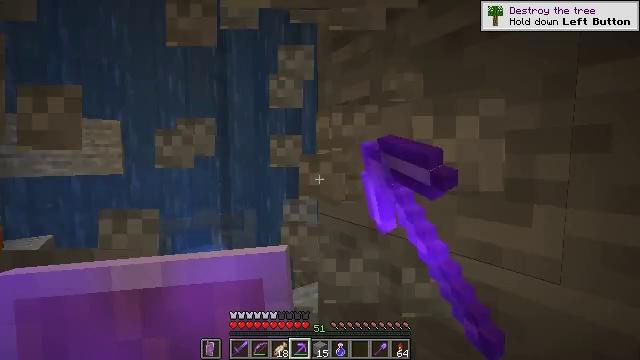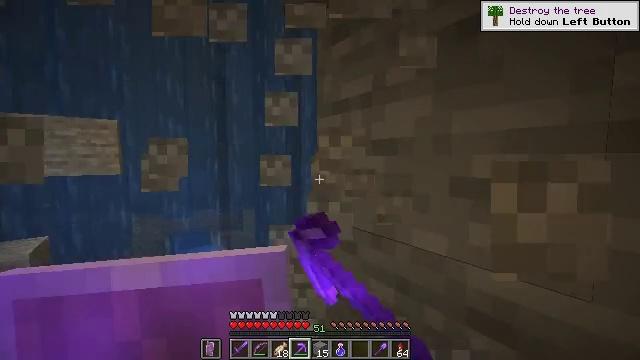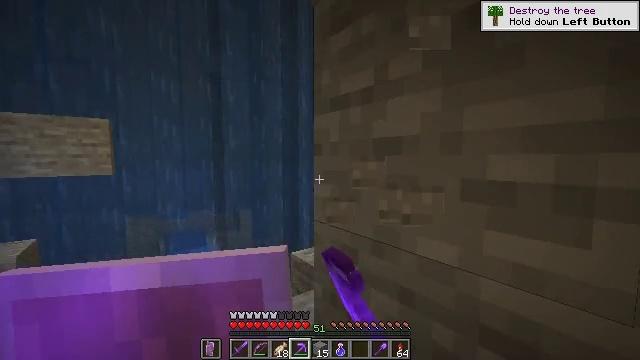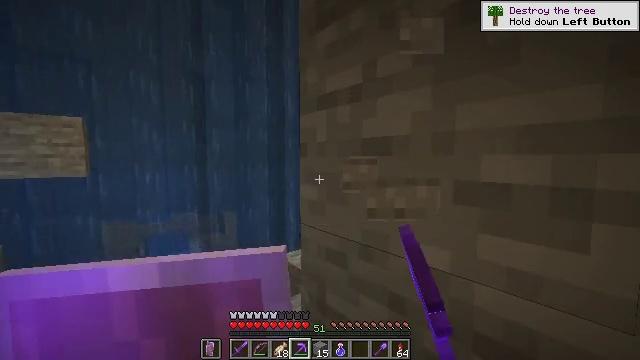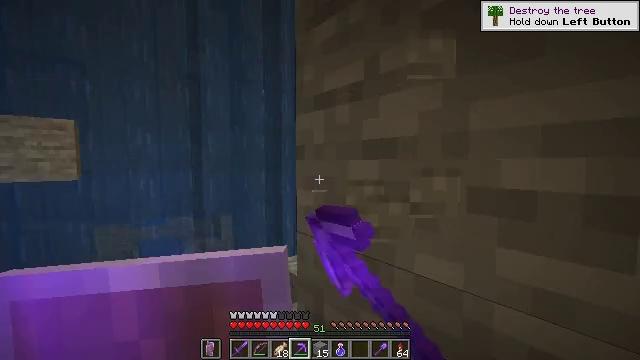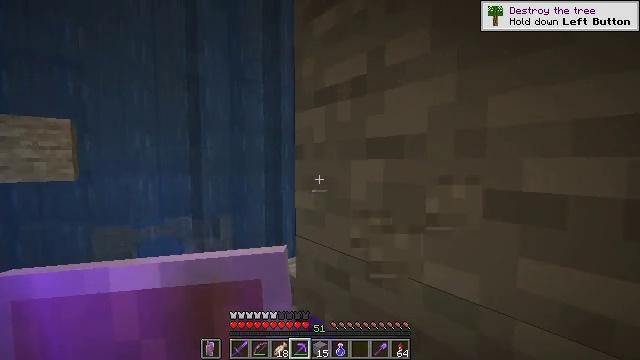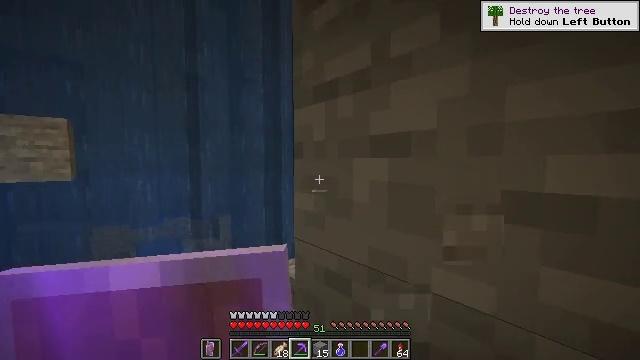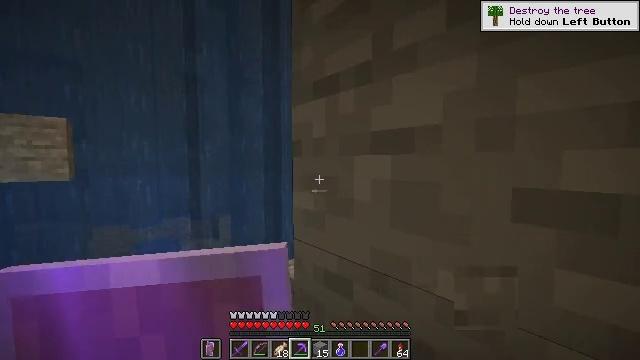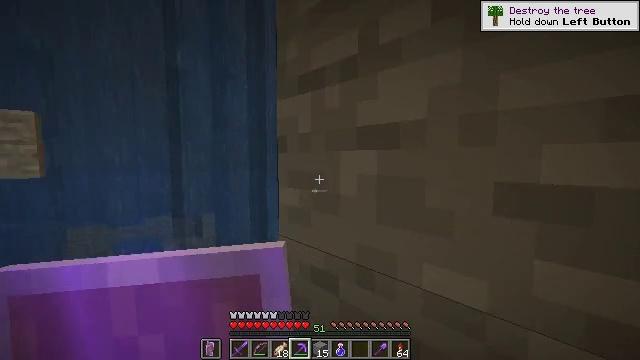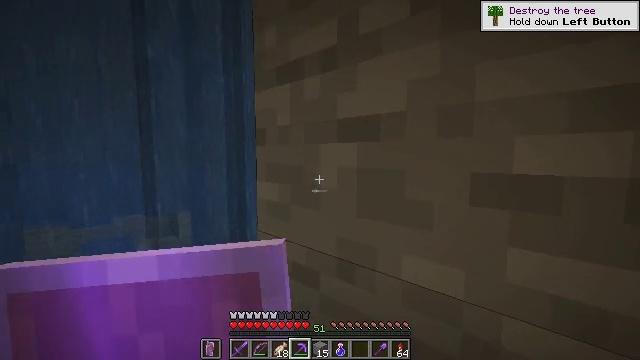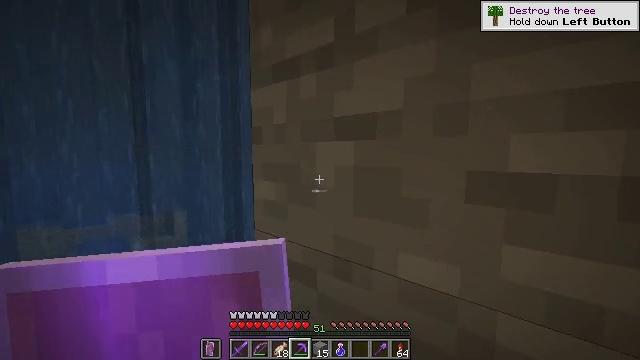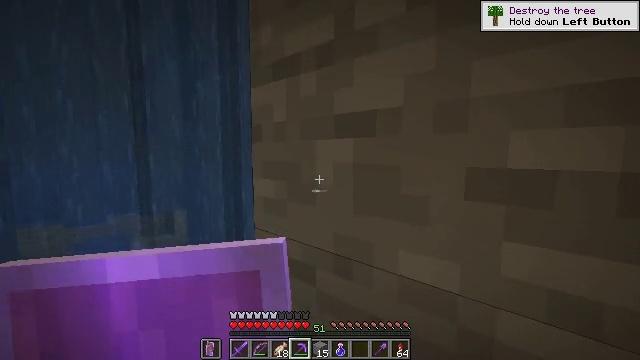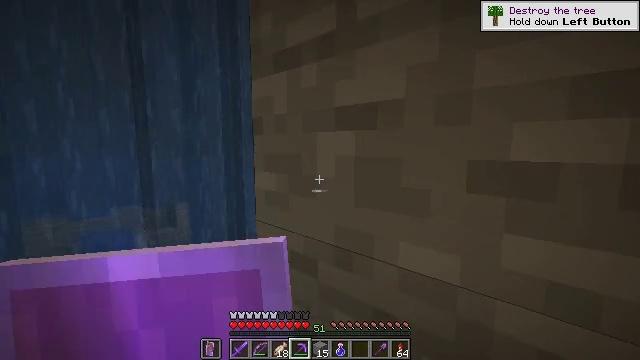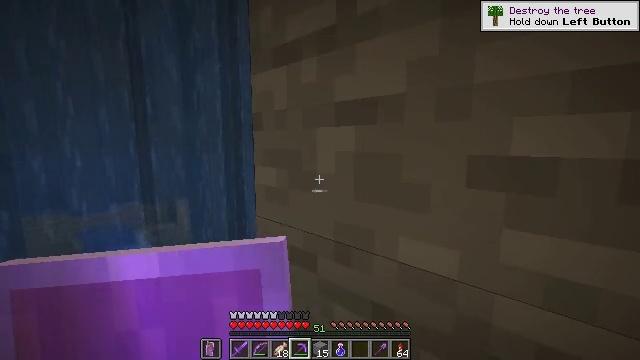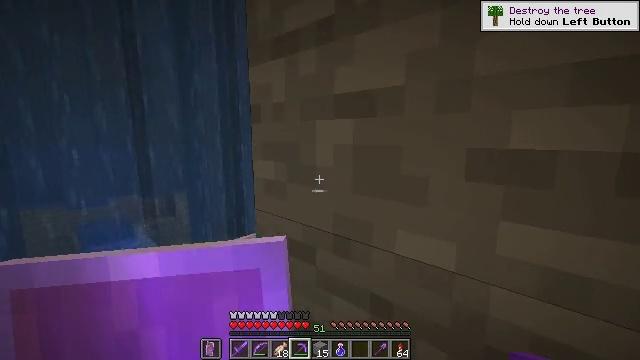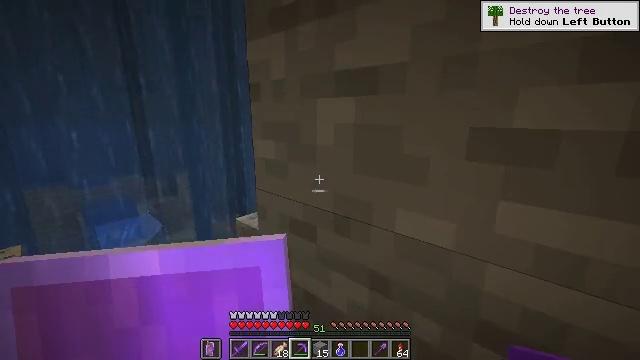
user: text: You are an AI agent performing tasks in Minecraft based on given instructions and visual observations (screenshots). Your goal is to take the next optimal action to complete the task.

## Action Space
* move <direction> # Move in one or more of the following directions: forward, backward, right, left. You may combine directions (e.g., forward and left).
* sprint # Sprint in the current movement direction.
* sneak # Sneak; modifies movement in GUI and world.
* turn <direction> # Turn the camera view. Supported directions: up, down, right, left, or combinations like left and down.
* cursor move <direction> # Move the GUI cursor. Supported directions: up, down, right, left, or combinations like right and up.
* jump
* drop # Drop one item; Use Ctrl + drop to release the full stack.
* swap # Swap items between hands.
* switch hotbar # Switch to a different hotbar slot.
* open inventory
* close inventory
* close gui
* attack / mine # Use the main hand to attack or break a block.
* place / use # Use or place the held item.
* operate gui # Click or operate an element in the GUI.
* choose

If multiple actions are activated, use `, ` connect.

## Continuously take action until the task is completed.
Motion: motion action
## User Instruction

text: Break the stone block.
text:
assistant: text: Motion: move forward, sneak, attack / mine
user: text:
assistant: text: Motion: move forward, sneak, attack / mine
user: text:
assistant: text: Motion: move forward, sneak, turn right, attack / mine
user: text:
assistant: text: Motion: move forward, sneak
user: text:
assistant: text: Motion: move forward, sneak
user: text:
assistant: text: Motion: sneak
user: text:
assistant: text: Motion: sneak
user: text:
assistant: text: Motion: sneak, turn right
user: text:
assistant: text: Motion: sneak, turn right
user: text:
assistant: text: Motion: sneak
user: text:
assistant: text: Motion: sneak
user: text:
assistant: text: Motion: sneak, turn down
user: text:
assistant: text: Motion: sneak
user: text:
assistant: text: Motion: sneak, turn down
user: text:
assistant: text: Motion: sneak, turn down
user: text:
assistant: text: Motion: sneak, turn down
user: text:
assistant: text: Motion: sneak
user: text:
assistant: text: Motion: move left, sneak, turn right
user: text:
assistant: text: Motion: move left, sneak, turn right and down
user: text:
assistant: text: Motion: move left, sneak, turn right and down
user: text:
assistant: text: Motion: move left, sneak, turn down
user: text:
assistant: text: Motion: move left, sneak, turn left and down
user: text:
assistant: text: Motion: move left, sneak, turn left and down
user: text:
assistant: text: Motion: move left, sneak, turn left and down
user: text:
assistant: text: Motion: move left, sneak, turn down
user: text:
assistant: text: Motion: move left, sneak
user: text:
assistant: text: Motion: move left, sneak
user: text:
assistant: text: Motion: move left, sneak
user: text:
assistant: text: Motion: sneak
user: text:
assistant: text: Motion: sneak